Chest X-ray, PA view. Patient: 65 years old, sex M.
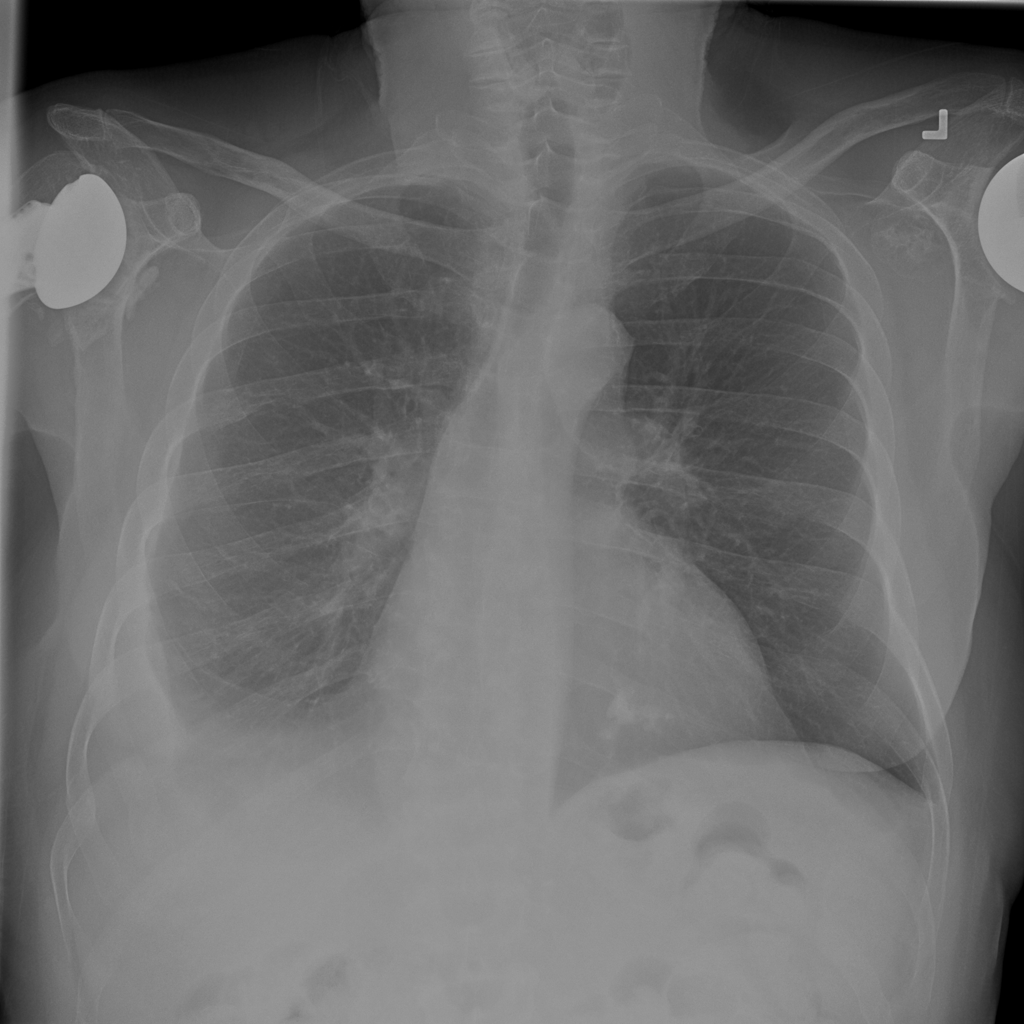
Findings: Effusion